Aerial crown-view tile of a tropical tree (Barro Colorado Island, Panama), acquired 20250616:
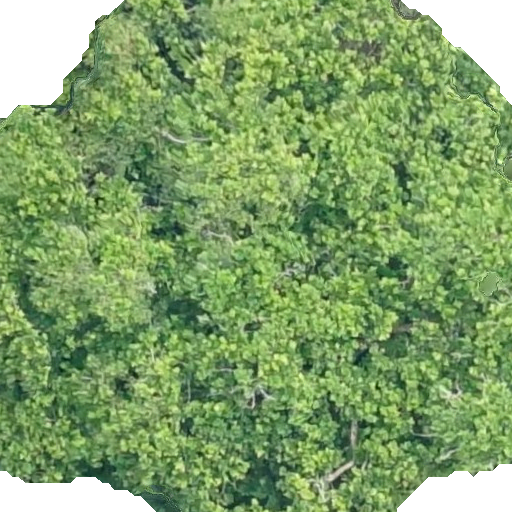
Species: Anacardium excelsum
GBIF accepted scientific name: Anacardium excelsum
Crown area: 461.452 m²